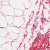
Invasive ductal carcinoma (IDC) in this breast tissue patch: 0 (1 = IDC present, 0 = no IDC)